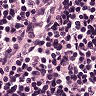
Metastatic tissue present: no